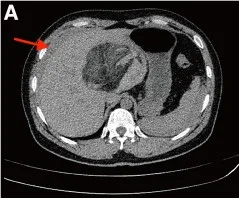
Preoperative imaging findings. (A,B) Abdominal computed tomography (CT) scans revealed a prominently sized mass with heterogeneous density located within the left hepatic lobe. In addition, intraabdominal bleeding (red arrow) was observed near the liver. The contrast-enhanced CT scan revealed heterogeneous enhancement within the lesion, which showed close adherence to the middle hepatic vein and the curvature of the stomach.
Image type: radiology (ct)